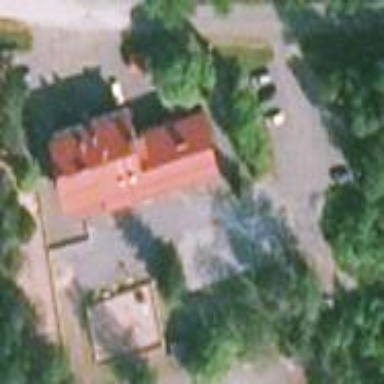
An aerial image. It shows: Kindergarten.